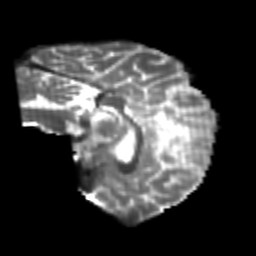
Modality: T2w
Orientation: sagittal
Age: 24
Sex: female
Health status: healthy
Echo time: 0.074 s